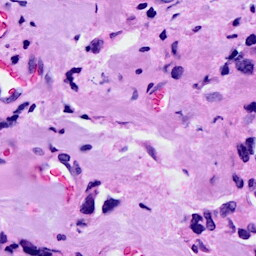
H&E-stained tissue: Breast